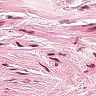
Metastatic tissue present: no